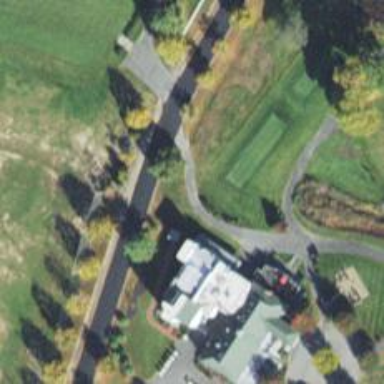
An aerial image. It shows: Path used for both walking and golf.